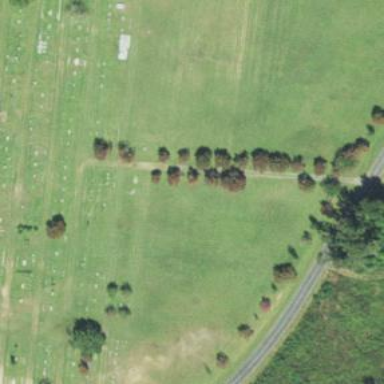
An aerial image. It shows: Cemetery.